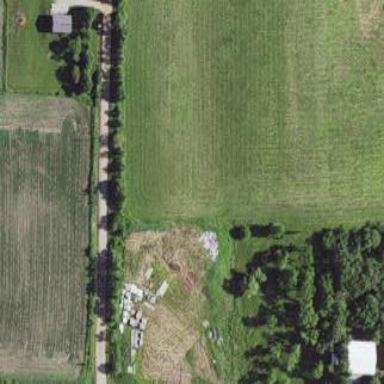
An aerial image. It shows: Farmyard area.